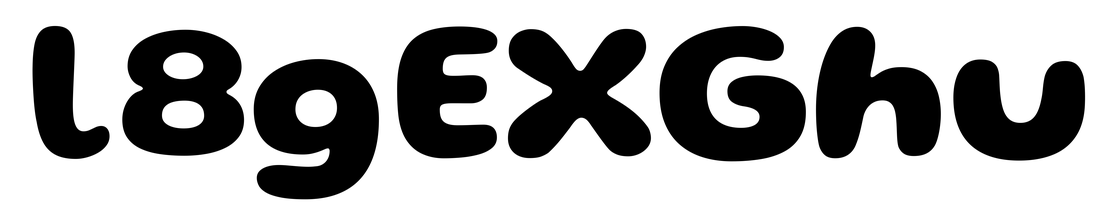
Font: Gluten_Bold